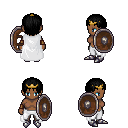
a pixel art fantasy rpg character, female body template, human, dark skin, white cape, white pants, black plain hairstyle, gold tiara, cloth bracers, metal boots, shield, four views (front, back, left, right), 2x2 character sprite sheet, small pixel art, hard edges, no anti-aliasing